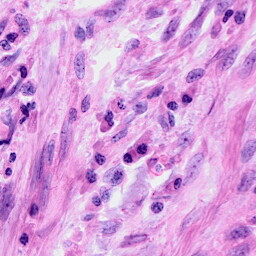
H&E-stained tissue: Cervix